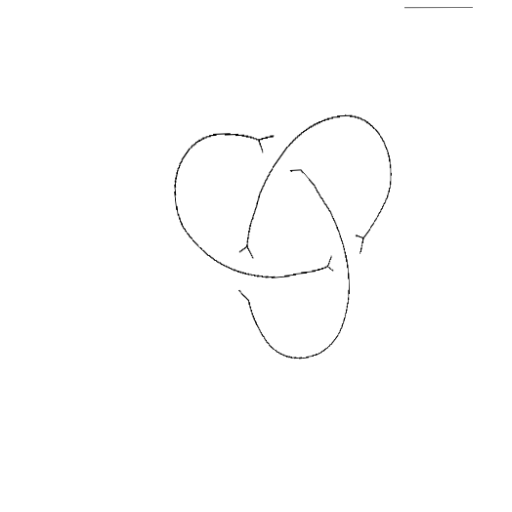
Crossing number: 3